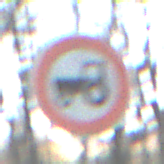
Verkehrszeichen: VerbotKraftfahrzeugeZuegeNichtSchneller25
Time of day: SunriseSunset
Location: Outdoor (Nature)
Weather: Clear
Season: Winter
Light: Natural